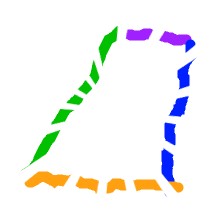
Shape: trapezoid